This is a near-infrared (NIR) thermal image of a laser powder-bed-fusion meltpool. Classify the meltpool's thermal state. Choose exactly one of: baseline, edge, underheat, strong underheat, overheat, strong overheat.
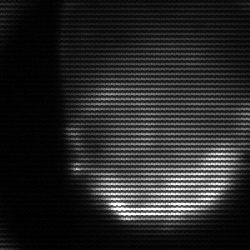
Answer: edge